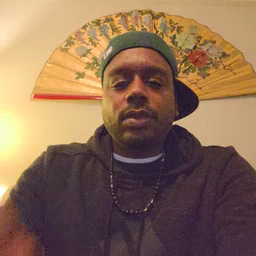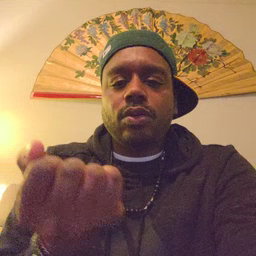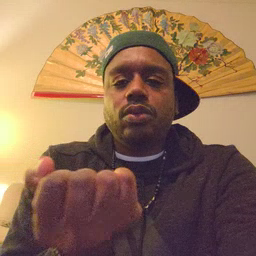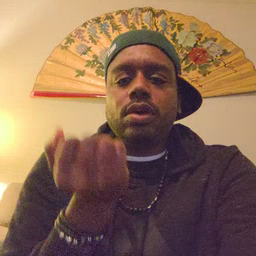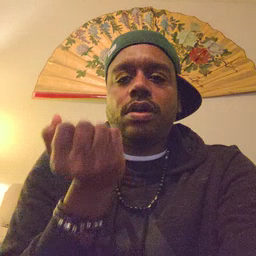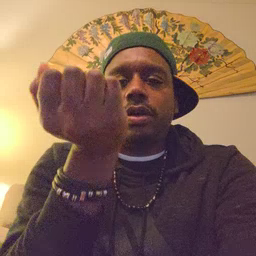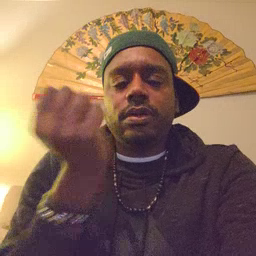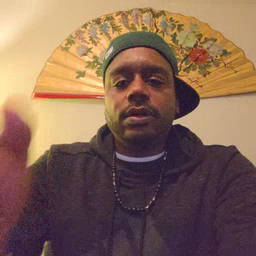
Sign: drawer